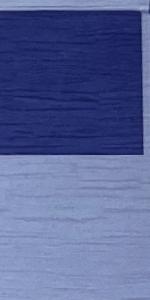
Label: Empty